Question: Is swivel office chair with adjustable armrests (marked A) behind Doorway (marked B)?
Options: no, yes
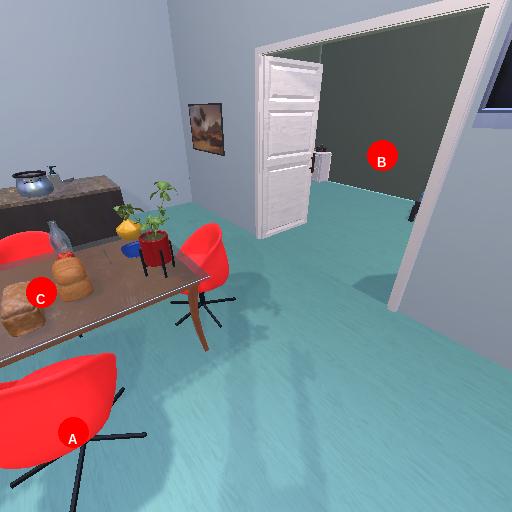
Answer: no